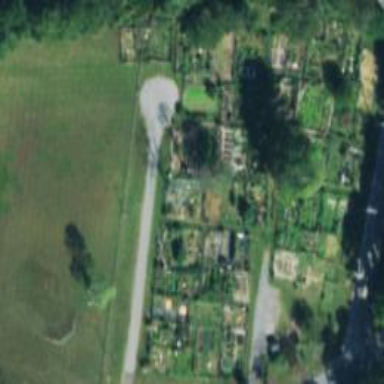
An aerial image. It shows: Allotments area.